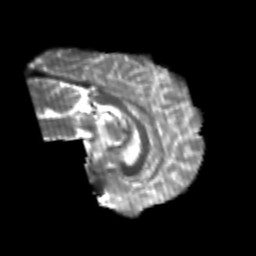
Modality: T2w
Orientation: sagittal
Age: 20
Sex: male
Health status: healthy
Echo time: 0.074 s